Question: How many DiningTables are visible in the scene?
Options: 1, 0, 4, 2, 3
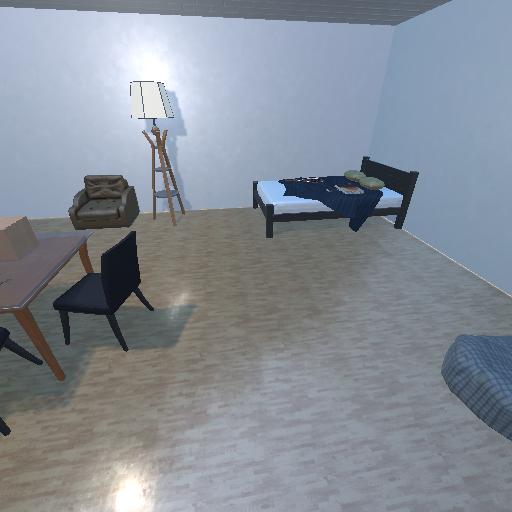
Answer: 1